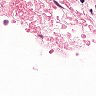
Metastatic tissue present: no